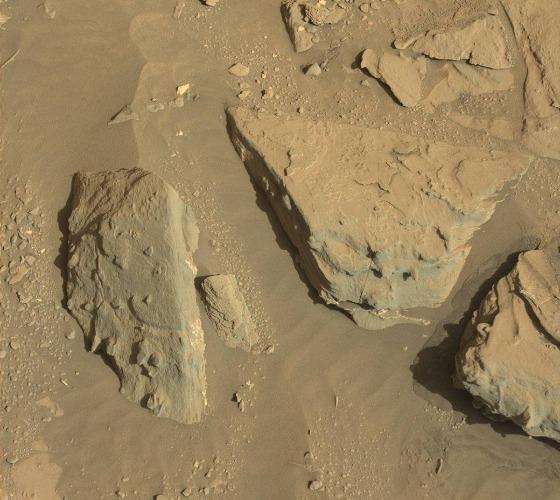
Terrain classes present: Bedrock, Gravel / Sand / Soil, Rock, Shadow